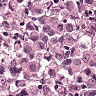
Metastatic tissue present: yes